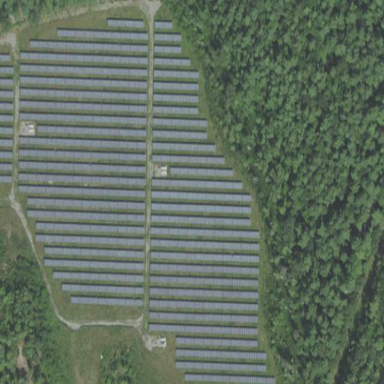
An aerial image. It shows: Solar power plant with photovoltaic technology. The plant generates electricity and is enclosed by fence.